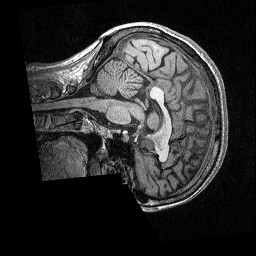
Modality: T1w
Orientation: sagittal
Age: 43
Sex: female
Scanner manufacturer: siemens
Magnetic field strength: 3 T
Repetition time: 2.3 s
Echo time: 0.00298 s